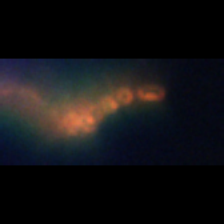
Taxon: Chaetoceros
Group: Diatoms